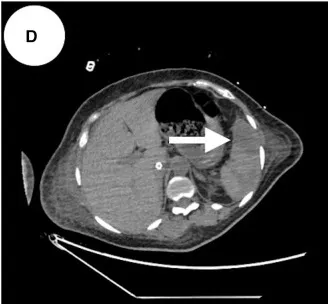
Patient's emergency echocardiography, abnormal CT scans of the patient's head and abdomen. (D) Patchy low-density shadow (indicated by the white arrows) on the spleen.
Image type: radiology (ct)